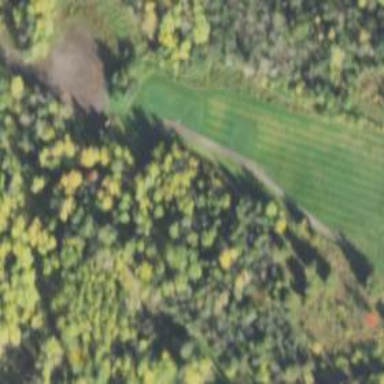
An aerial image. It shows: Path for both roads and golfers.